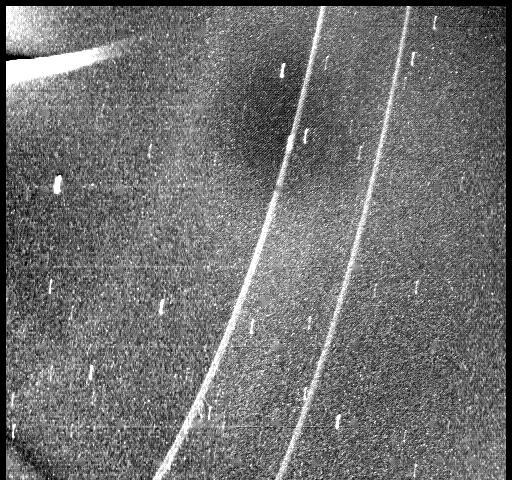
Neptune - Closest Approach Neptune, Voyager